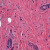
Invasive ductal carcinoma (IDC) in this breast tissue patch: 0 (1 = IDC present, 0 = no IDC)